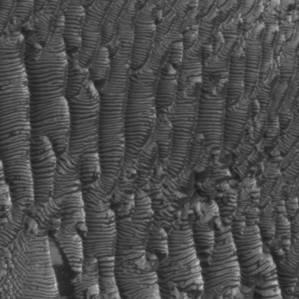
Label: frost